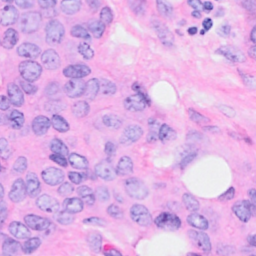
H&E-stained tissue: Breast